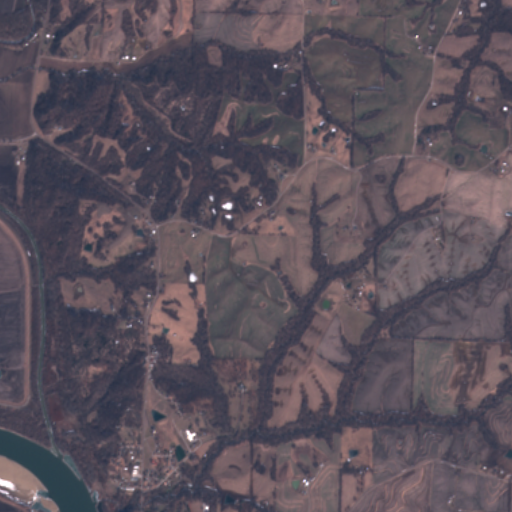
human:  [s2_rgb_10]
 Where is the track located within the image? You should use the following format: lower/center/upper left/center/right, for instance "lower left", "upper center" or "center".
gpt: There is no track in the image.